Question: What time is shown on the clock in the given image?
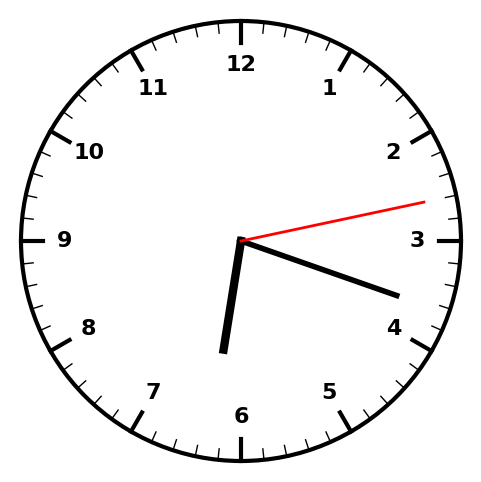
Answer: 06:18:13